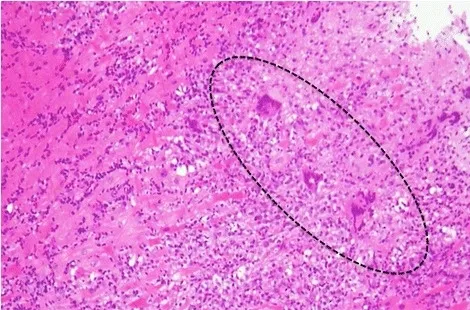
Microscopic examination from the endomyocardial biopsy of the right ventricle. Characteristic infiltrations of multinucleated giant cells in the myocardium (open circle) were seen.
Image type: pathology (h&e)